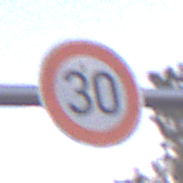
Verkehrszeichen: Geschwindigkeit30
Umgebung: Outdoor, Suburban
Tageszeit: SunriseSunset
Wetter: PartlyCloudy
Licht: Natural
Jahreszeit: NotSpecified
Kontrast: LowContrast